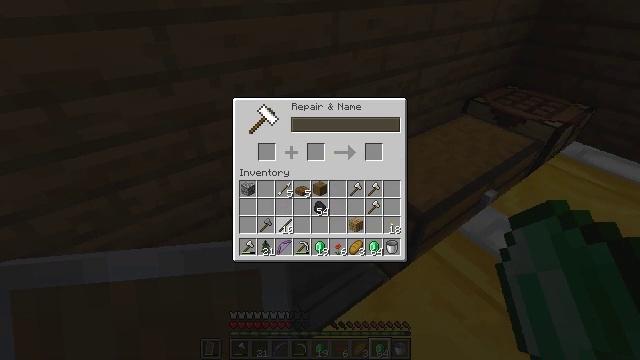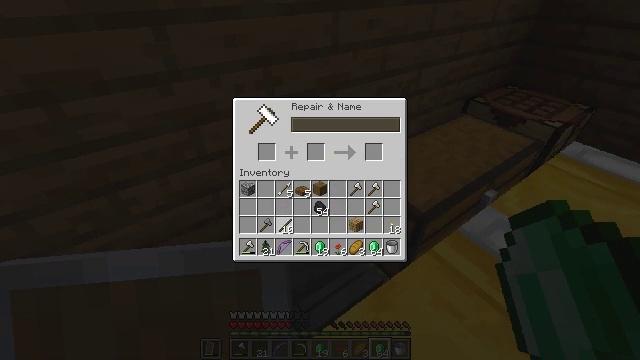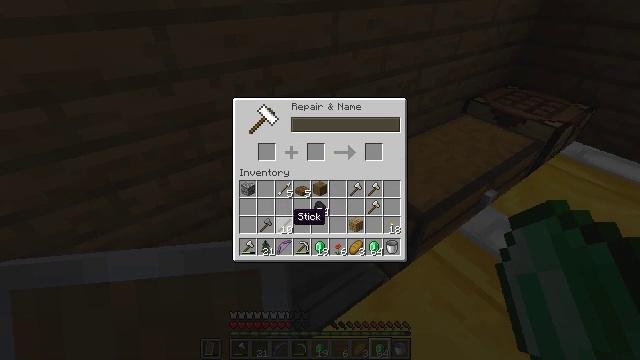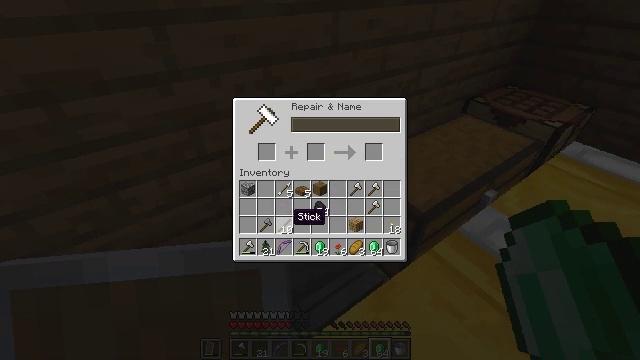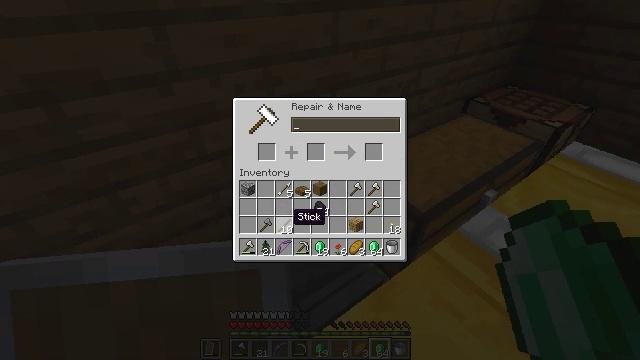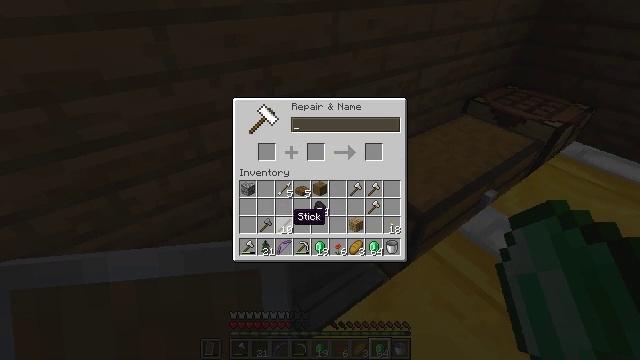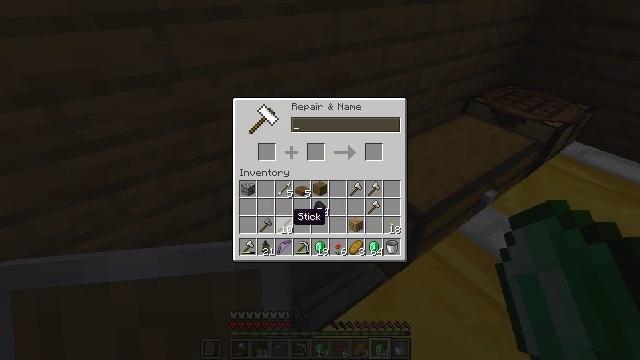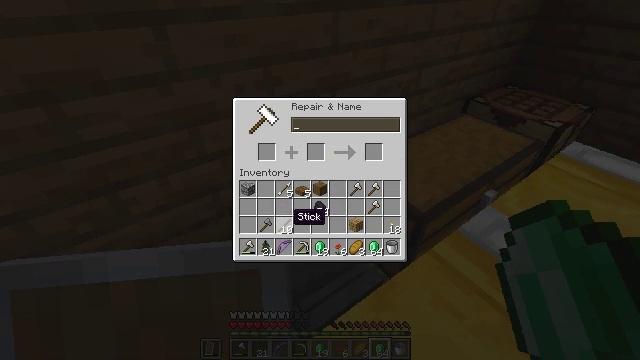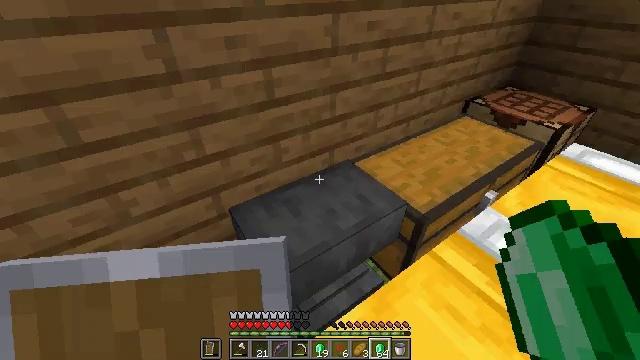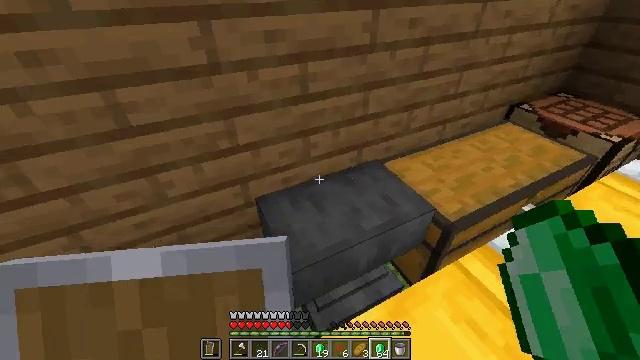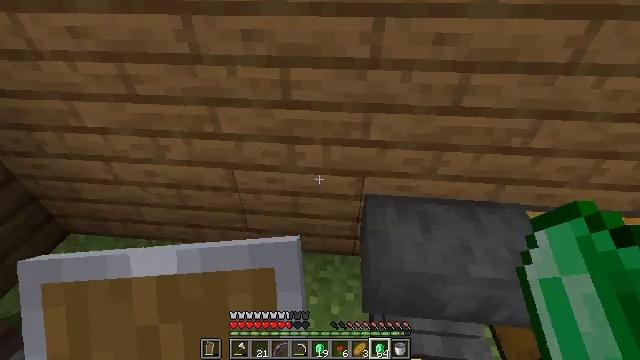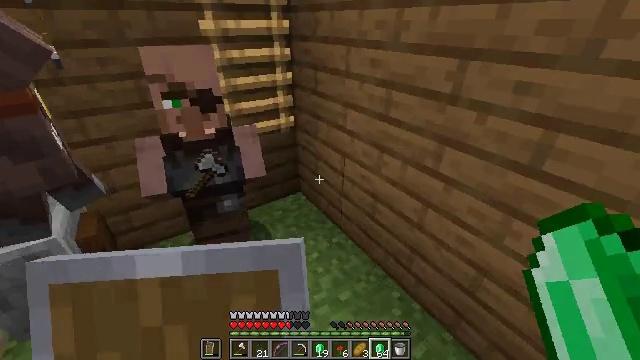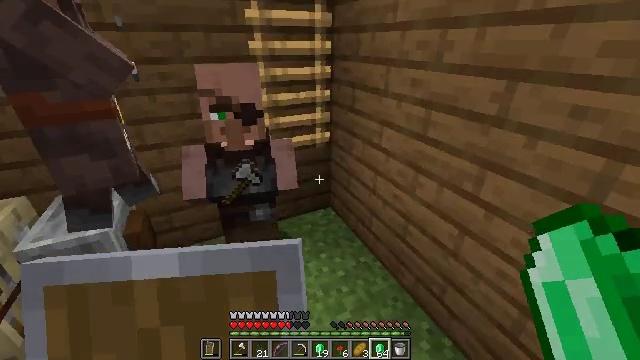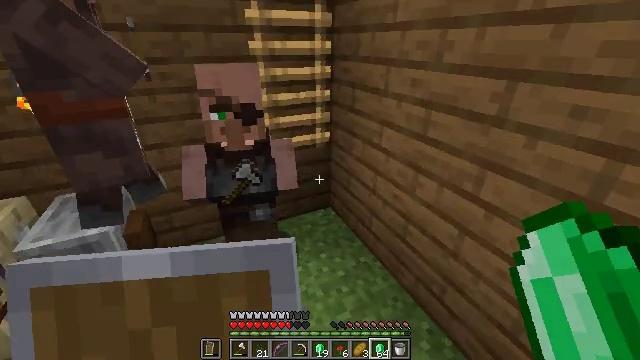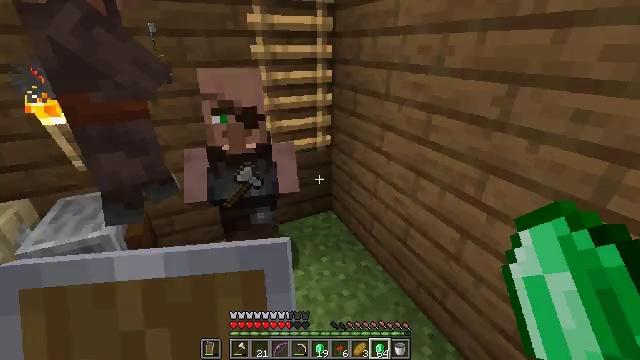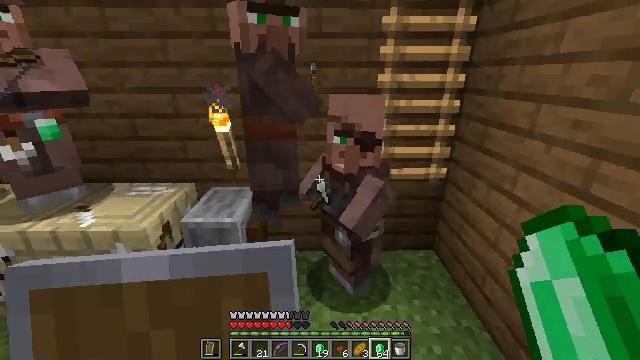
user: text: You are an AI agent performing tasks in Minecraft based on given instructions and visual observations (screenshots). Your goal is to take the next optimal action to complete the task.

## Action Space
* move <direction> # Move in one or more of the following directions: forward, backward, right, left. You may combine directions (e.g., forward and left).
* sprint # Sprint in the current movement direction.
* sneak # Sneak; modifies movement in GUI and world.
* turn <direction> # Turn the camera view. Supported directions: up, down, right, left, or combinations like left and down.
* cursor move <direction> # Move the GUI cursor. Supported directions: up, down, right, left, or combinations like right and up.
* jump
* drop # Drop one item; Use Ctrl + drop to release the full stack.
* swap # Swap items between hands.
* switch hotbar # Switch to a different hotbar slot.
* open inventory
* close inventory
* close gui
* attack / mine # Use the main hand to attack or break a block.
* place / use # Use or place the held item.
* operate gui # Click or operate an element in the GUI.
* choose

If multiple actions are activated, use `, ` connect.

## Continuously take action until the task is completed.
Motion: motion action
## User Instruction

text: Produce an arrow by combining flint, a stick, and a feather.
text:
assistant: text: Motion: operate gui
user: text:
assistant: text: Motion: no_op
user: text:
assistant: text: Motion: no_op
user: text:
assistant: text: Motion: no_op
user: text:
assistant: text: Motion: no_op
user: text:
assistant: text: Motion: no_op
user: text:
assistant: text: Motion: no_op
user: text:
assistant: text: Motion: no_op
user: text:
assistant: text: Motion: close inventory
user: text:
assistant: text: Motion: turn left, close inventory
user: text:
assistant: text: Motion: turn left, close inventory
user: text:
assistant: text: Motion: turn left and up
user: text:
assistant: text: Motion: turn left and up
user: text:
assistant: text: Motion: no_op
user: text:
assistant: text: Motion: no_op
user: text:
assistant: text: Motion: move left, turn left and up
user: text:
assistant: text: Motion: move left, turn left and up
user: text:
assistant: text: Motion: move left, turn left and up
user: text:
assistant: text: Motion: turn left and up
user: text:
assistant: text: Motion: no_op
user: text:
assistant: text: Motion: turn right and down
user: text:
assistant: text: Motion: turn right
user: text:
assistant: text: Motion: turn right and up
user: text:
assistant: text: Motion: turn right and up
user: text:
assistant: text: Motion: no_op
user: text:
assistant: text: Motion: turn right
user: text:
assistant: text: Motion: turn right
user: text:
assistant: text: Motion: no_op
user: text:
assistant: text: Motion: use / place
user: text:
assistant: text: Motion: use / place